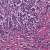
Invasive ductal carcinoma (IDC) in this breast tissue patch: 1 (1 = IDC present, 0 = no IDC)